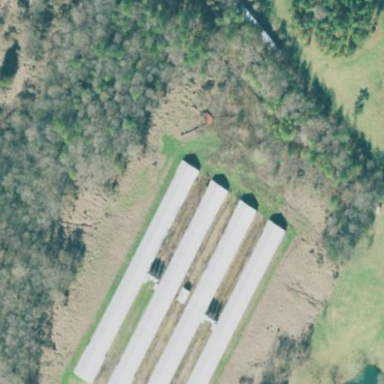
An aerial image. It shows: Farm auxiliary building.